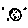
Label: moon